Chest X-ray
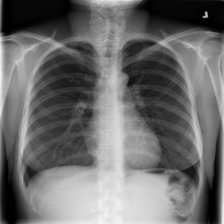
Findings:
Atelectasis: negative
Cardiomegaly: negative
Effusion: negative
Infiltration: positive
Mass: negative
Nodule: negative
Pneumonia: negative
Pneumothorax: negative
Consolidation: negative
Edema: negative
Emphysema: negative
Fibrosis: negative
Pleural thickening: negative
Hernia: negative